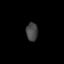
Tissue: lung
Cell type: Fibroblasts
Senescence score: 0.2038
Nuclear area (px): 210
Mean DAPI intensity: 68.724